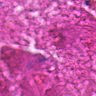
Metastatic tissue present: no